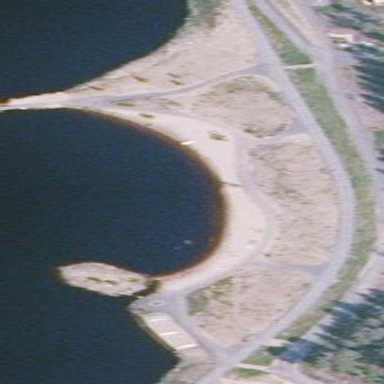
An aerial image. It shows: Beautiful beach with natural surroundings.